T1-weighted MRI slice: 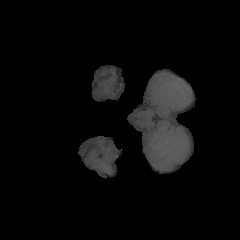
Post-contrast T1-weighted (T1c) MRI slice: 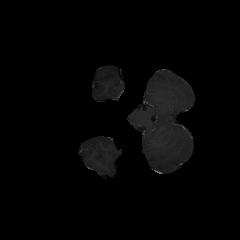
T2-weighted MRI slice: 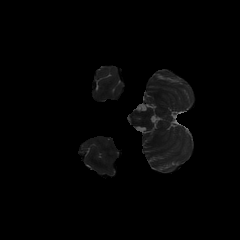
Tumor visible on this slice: no